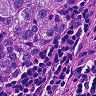
Metastatic tissue present: yes